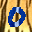
Label: 0